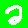
Digit: 2